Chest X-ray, AP view. Patient: 2 years old, sex F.
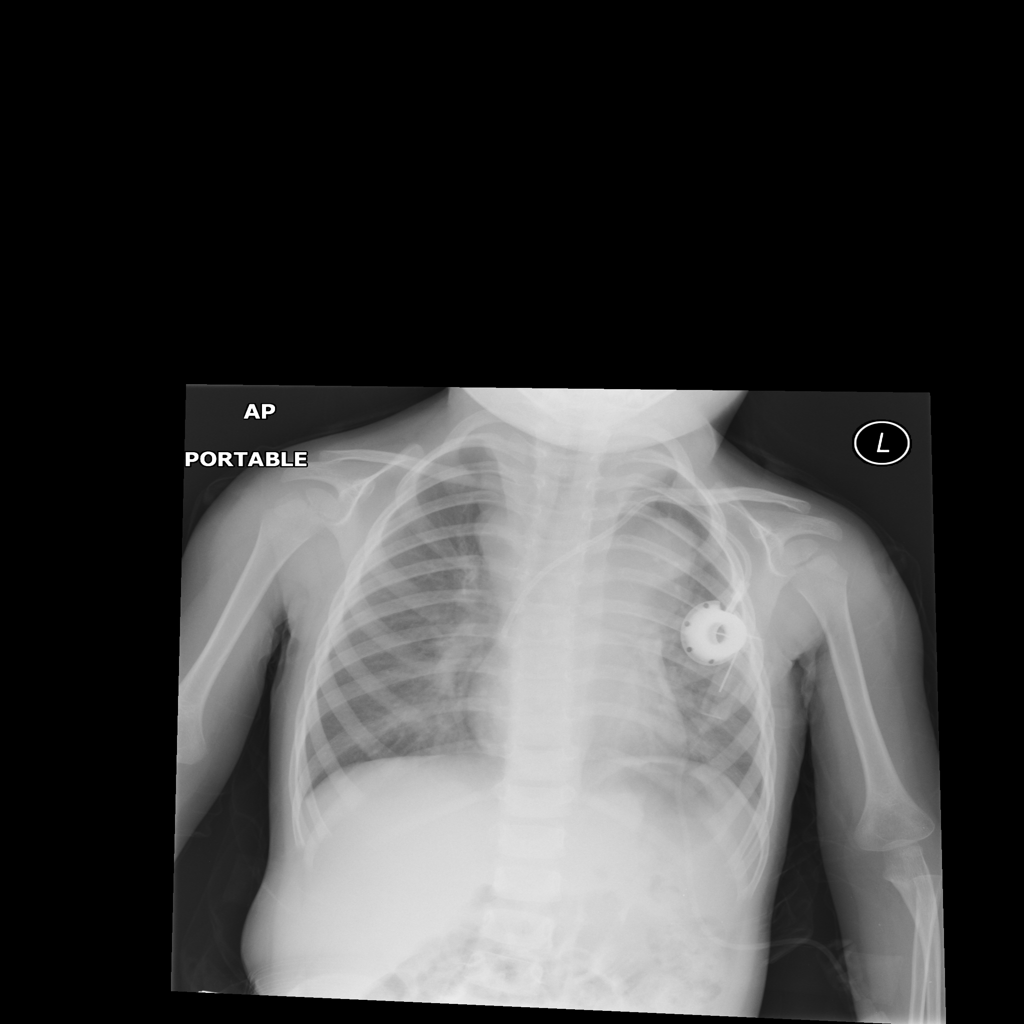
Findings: Mass